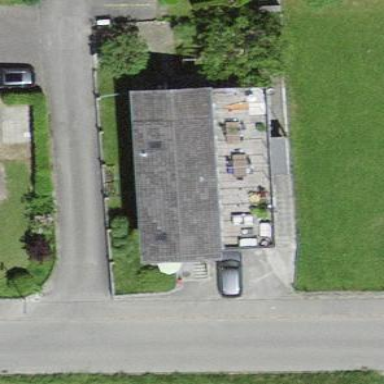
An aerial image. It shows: Residential building.